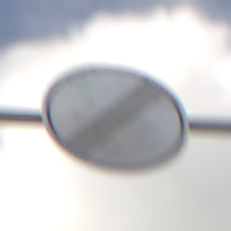
Verkehrszeichen: EndeSaemtlicherBegrenzungen
Umgebung: Outdoor, RoadRail
Tageszeit: Midday
Wetter: PartlyCloudy
Licht: Natural
Jahreszeit: NotSpecified
Kontrast: HighContrast